Field crop: maize
Growth stage: 2
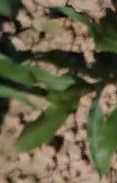
Species: maize